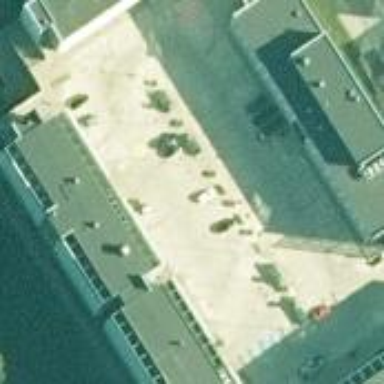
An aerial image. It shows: Flat-roofed commercial building.